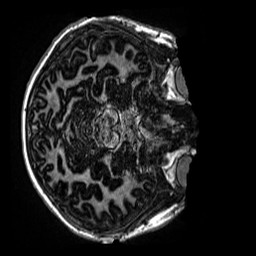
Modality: MP2RAGE
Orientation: axial
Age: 12
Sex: female
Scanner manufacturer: siemens
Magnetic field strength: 3 T
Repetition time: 4 s
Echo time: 0.00299 s